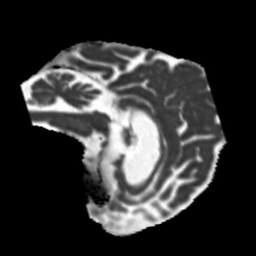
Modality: MD
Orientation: sagittal
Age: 69
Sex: male
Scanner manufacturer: siemens
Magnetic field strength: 3 T
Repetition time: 5.25 s
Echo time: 0.08 s